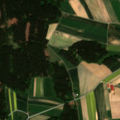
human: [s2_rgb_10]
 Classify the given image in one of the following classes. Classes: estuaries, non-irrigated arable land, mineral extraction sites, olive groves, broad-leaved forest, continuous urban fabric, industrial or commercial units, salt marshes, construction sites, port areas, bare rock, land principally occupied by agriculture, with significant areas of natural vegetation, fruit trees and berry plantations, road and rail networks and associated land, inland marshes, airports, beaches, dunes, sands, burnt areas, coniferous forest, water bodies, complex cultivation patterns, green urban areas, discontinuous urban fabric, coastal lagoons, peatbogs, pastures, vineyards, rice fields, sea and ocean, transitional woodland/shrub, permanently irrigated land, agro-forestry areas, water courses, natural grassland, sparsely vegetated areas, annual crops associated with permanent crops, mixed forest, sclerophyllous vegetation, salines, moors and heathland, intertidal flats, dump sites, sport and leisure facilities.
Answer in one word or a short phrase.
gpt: non-irrigated arable land, coniferous forest